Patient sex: F
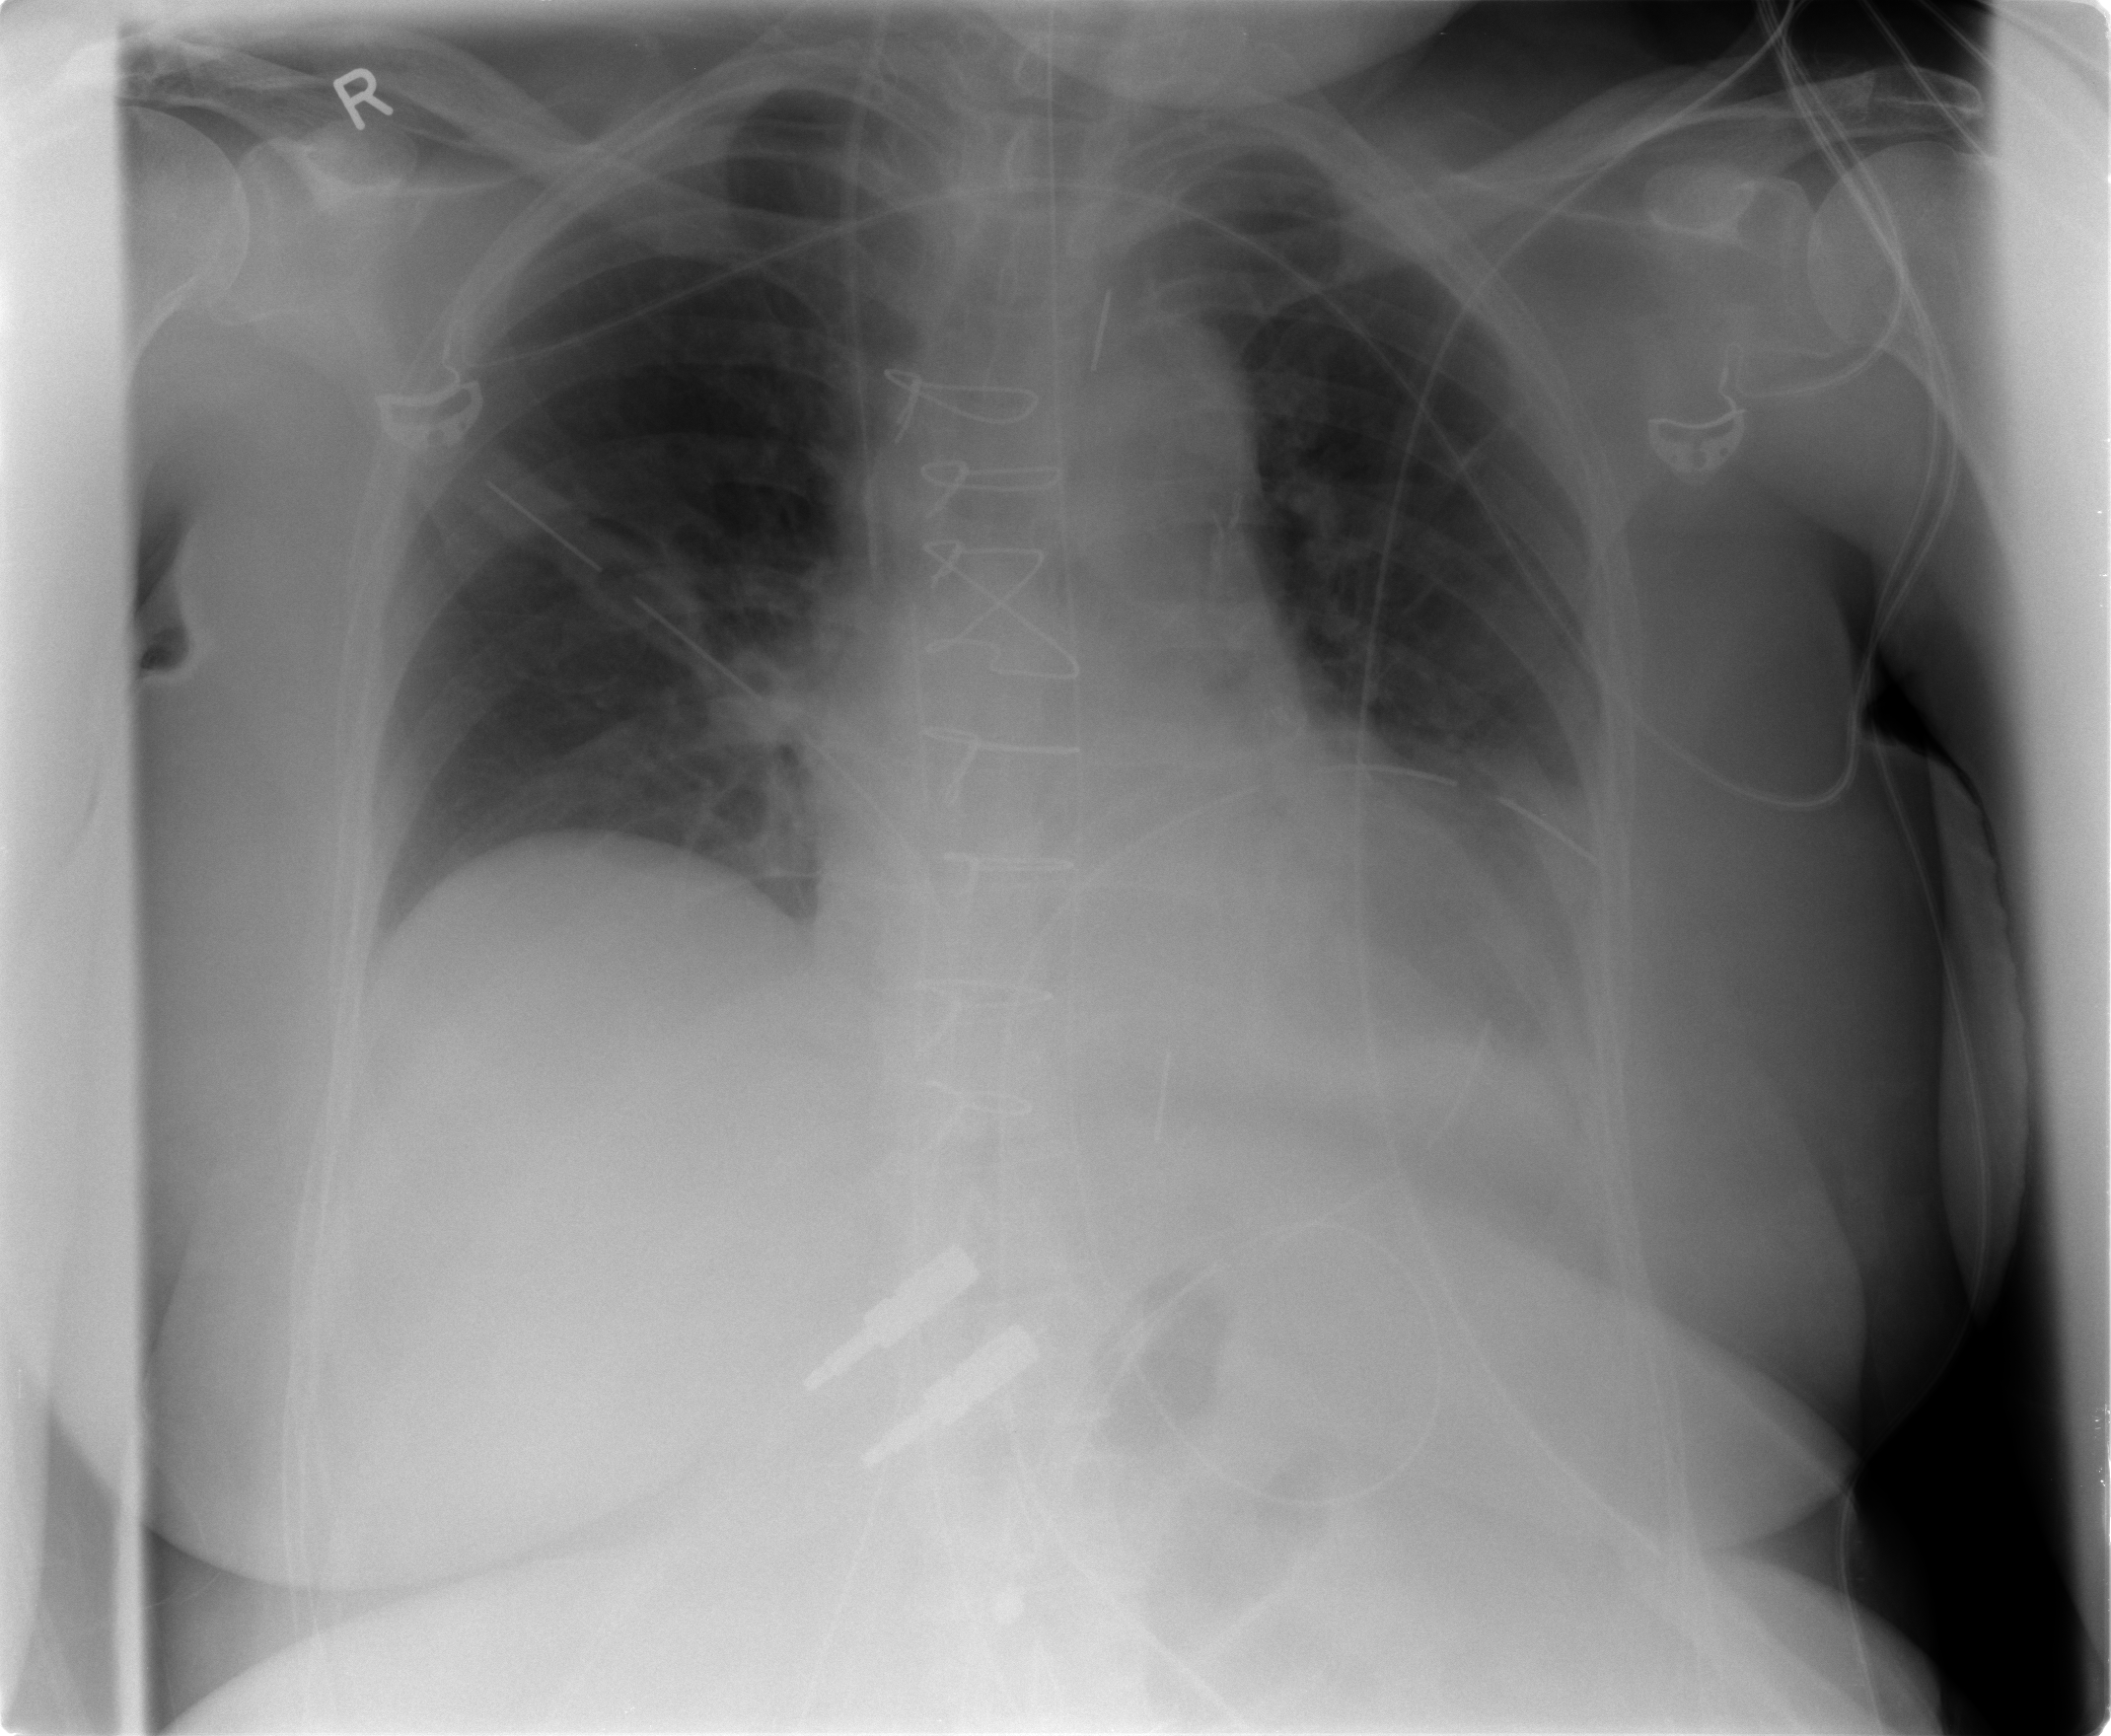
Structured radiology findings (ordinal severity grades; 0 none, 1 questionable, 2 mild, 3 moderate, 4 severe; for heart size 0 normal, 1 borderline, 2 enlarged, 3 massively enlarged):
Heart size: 1
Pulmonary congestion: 2
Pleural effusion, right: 0
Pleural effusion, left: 2
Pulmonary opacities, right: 0
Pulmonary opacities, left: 0
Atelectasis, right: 0
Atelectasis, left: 2